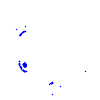
Particle: electron